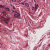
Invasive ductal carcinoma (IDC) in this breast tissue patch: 0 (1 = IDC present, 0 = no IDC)